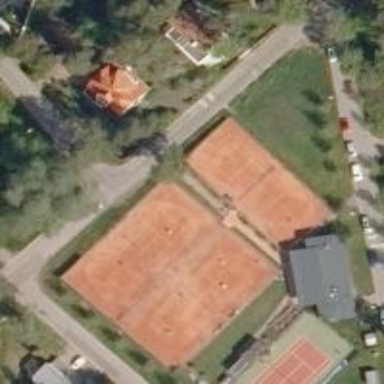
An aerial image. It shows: Tennis court on pitch designated for leisure land.